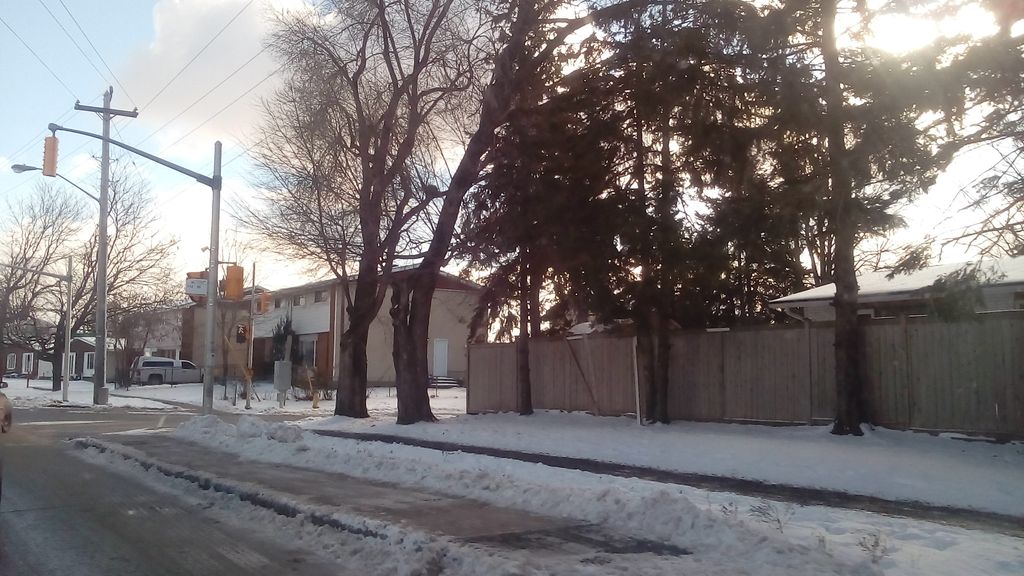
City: ottawa-gatineau